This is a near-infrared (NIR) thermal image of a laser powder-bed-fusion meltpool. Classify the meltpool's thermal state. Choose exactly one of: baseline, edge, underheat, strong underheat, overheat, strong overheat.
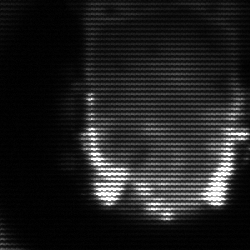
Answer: baseline